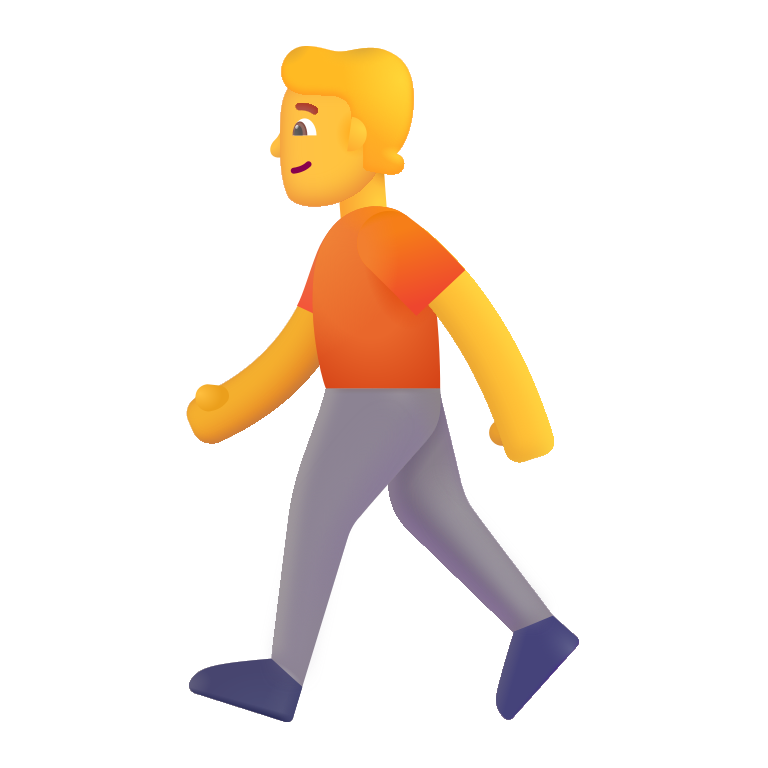
person walking color default